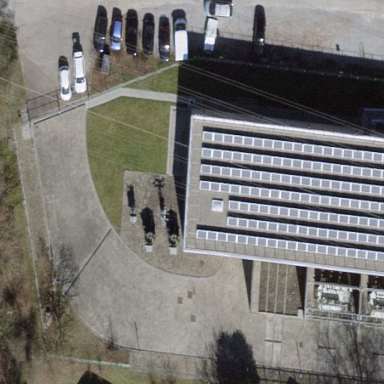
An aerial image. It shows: Distribution substation surrounded by fence.